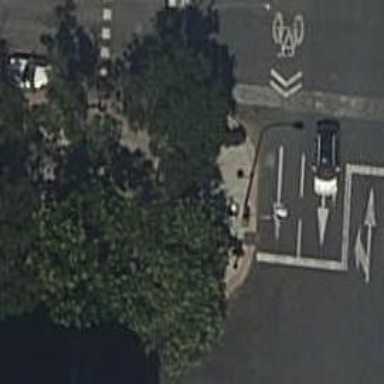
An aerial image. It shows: Footway crossing with traffic signals.